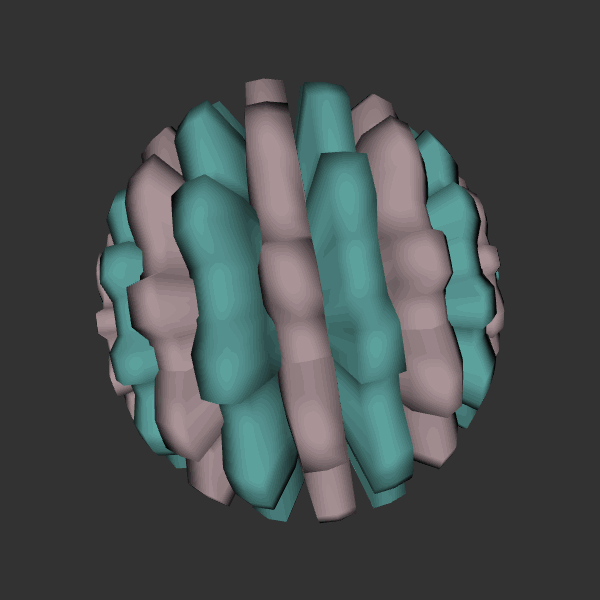
Background: dark